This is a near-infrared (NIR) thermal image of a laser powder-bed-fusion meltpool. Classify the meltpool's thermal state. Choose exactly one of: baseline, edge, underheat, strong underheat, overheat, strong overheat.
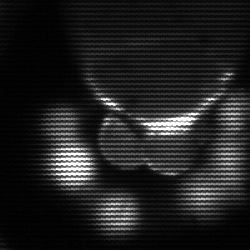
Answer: edge